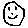
Label: smiley face